Aerial crown-view tile of a tropical tree (Barro Colorado Island, Panama), acquired 20240611:
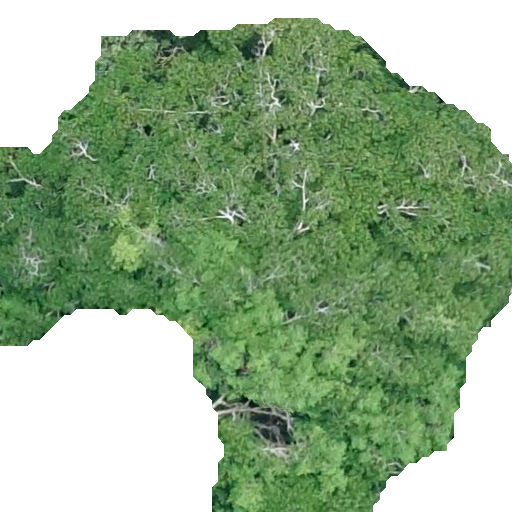
Species: Hura crepitans
GBIF accepted scientific name: Hura crepitans
Crown area: 298.132 m²